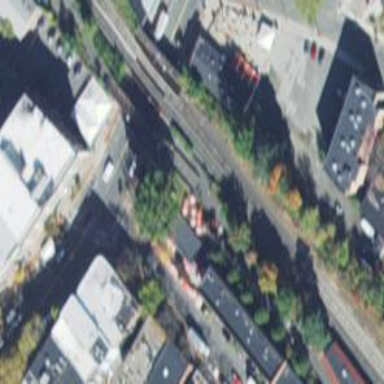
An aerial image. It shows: Abandoned railway siding.